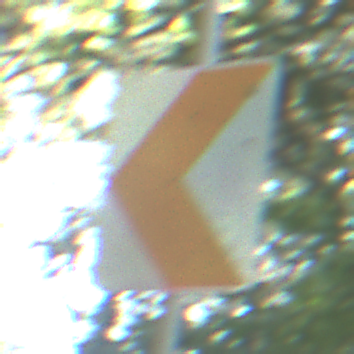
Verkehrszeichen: RichtungstafelnInKurvenKleinRechts
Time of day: Midday
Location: Outdoor (Nature)
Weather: Clear
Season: NotSpecified
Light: Natural